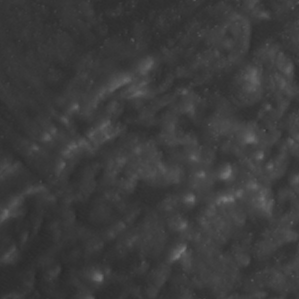
Label: non_frost